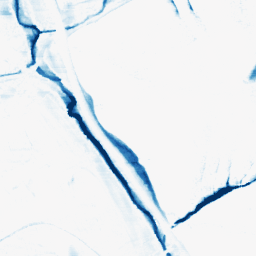
Category: morphological
Decomposition family: morphological_rect
Decomposition parameters: operation: closing
width: 20
height: 5
Upsampling method: bicubic
Upsampling parameters: scale: 2
Upsampling scale: 2